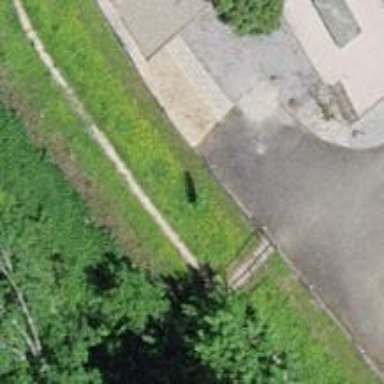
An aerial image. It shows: Grassy path.